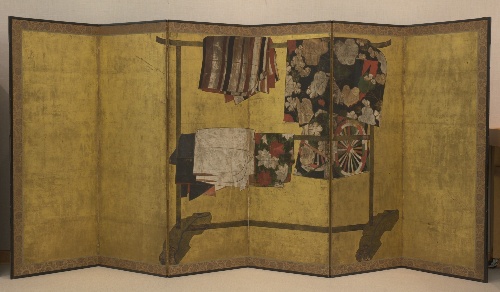
Date: 17th century
Object type: Screen
Classification: Paintings
Medium: Six-panel folding screen; ink, color, and gold on paper
Culture: Japan
Period: Edo period (1615–1868)
Dimensions: 60 9/16 in. × 11 ft. 8 13/16 in. (153.8 × 357.6 cm)
Department: Asian Art
Credit line: Gift of Mrs. P. H. B. Frelinghuysen, 1962
Accession year: 1962
Repository: Metropolitan Museum of Art, New York, NY
Tags: Robes